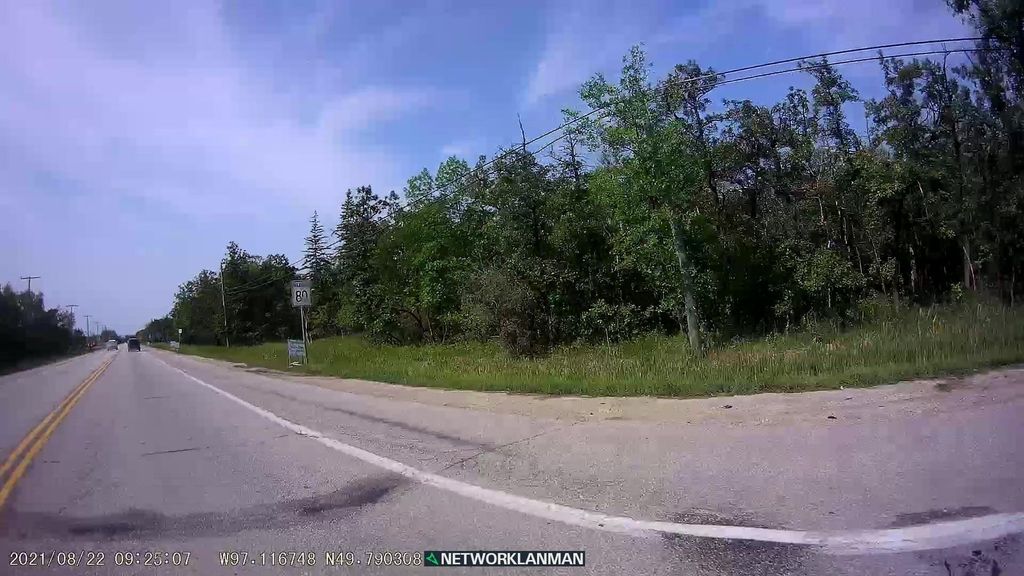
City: winnipeg